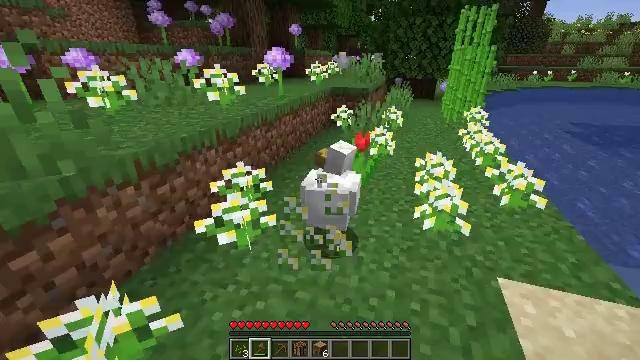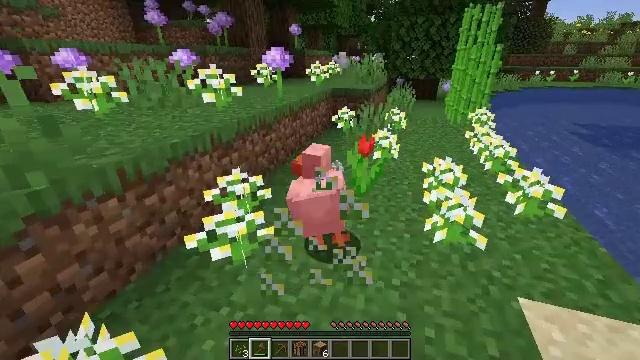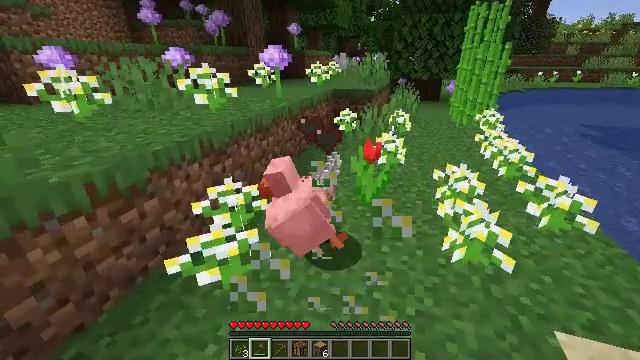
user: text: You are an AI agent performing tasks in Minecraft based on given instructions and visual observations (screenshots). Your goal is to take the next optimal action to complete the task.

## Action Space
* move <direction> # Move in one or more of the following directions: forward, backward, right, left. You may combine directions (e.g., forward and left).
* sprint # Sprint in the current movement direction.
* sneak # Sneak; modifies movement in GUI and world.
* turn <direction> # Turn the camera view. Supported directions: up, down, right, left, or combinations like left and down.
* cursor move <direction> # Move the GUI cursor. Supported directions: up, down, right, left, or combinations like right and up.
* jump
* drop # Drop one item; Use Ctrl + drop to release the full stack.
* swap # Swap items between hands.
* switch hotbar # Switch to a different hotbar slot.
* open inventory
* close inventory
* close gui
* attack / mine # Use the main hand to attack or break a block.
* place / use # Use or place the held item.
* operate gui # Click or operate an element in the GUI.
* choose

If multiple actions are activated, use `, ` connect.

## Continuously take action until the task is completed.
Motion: motion action
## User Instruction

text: Collect the azure bluet for decoration.
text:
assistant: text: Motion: move forward
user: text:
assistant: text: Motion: move forward
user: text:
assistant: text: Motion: no_op